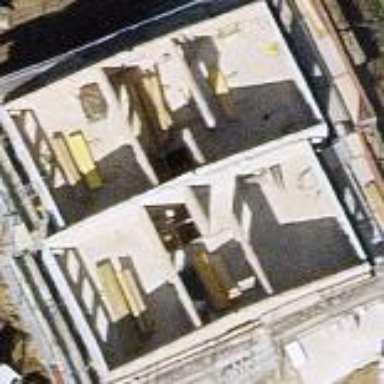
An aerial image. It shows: Terrace building.